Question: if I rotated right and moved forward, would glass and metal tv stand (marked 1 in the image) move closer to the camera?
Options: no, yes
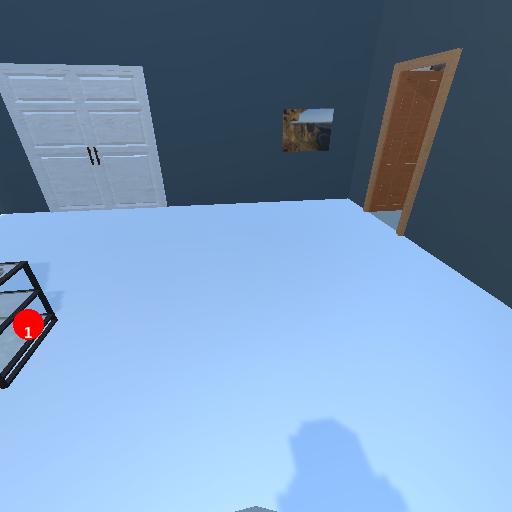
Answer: no